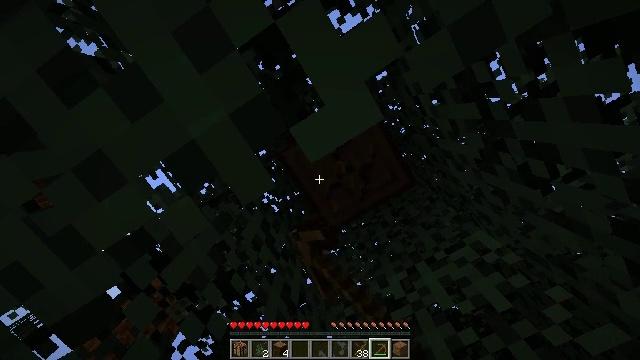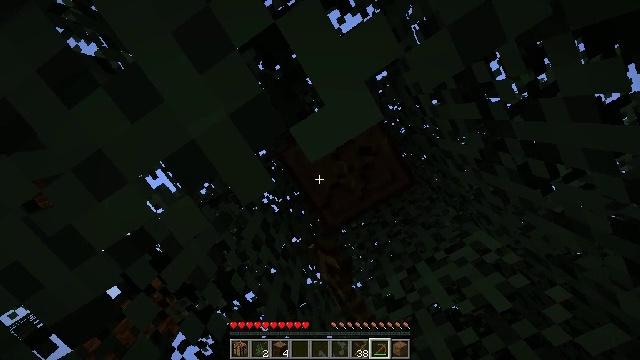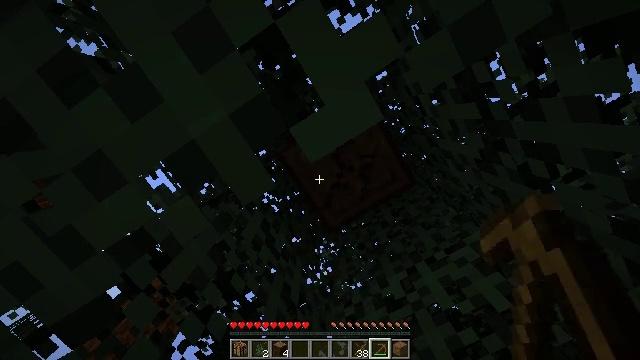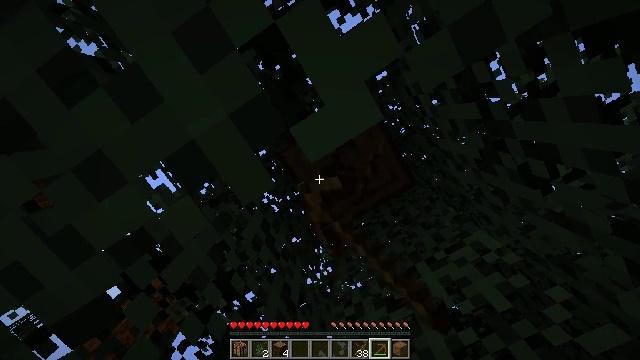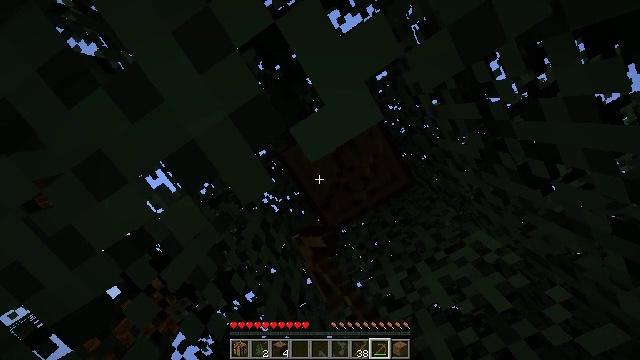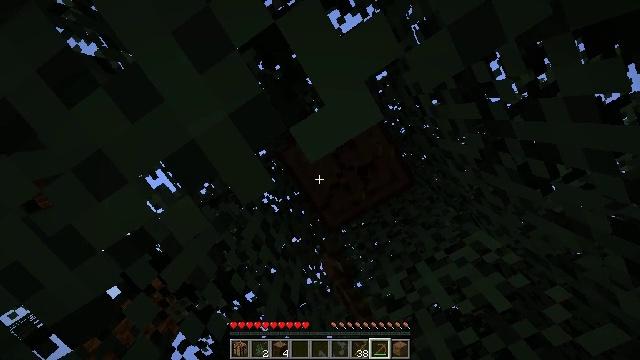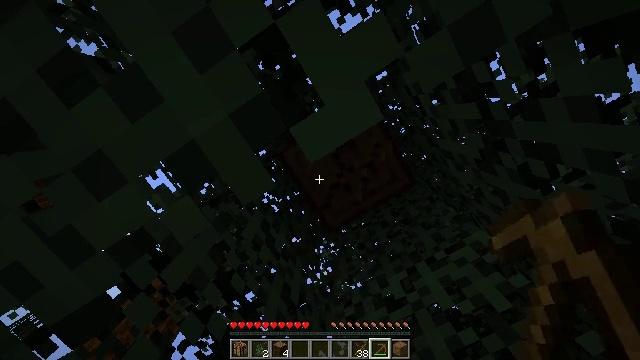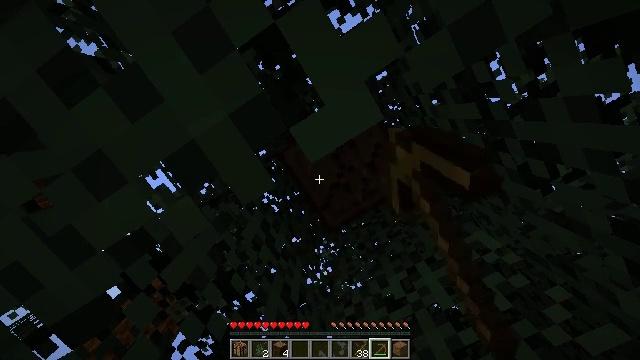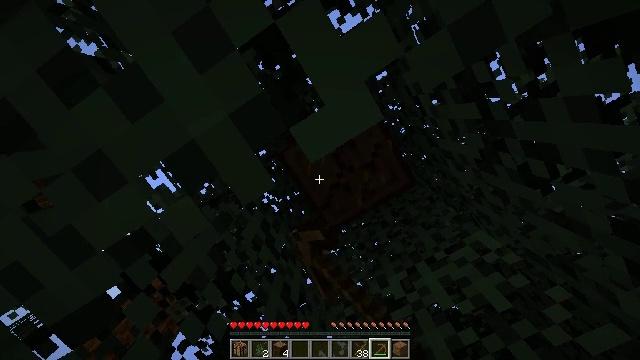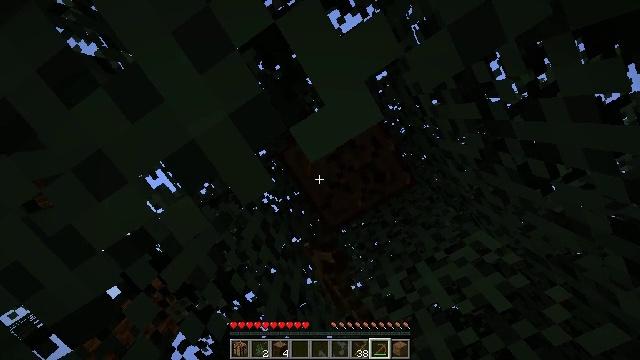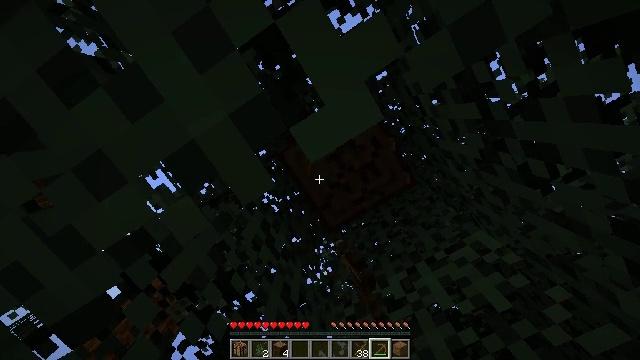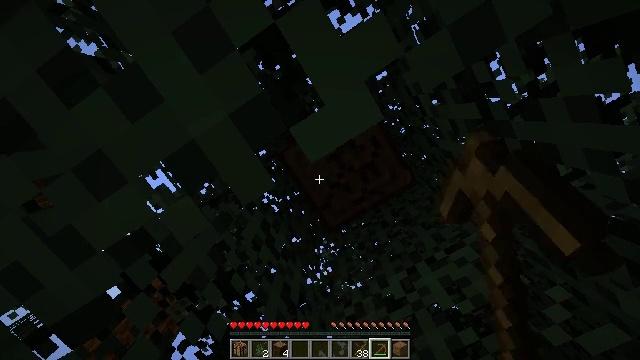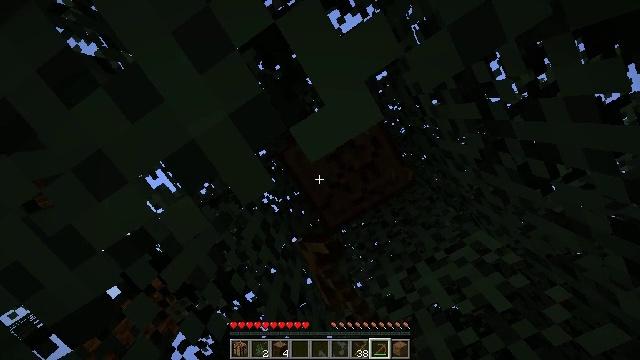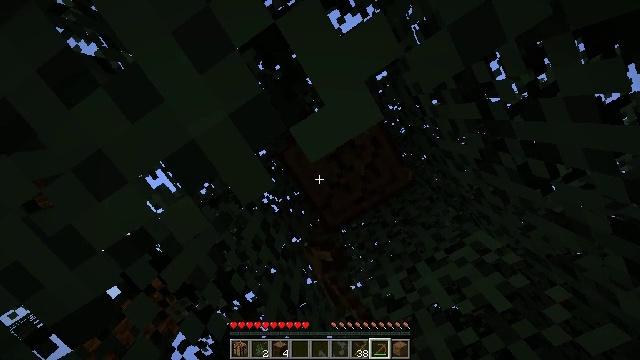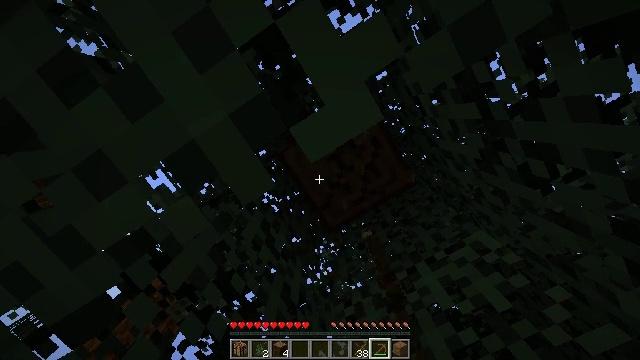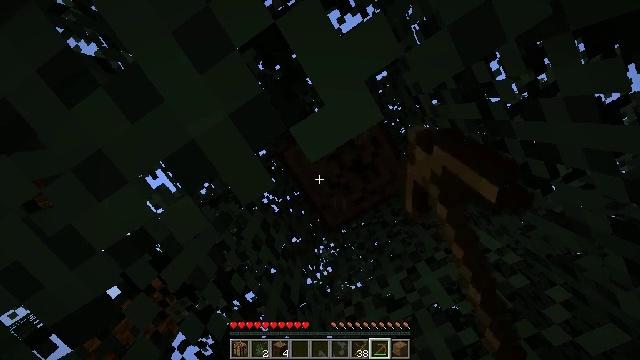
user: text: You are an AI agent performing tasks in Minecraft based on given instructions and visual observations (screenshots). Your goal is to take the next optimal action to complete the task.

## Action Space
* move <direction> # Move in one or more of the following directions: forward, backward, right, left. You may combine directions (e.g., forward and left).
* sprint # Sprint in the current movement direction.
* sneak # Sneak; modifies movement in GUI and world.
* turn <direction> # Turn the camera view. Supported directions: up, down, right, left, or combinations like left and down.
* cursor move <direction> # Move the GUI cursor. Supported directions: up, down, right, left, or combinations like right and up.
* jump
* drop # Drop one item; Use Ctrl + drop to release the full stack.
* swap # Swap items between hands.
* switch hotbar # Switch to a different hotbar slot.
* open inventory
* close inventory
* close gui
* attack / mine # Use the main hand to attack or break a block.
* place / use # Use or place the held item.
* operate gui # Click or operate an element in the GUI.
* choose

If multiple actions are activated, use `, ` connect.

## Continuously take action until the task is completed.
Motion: motion action
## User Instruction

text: Harvest the spruce log from a tree trunk.
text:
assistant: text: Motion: attack / mine
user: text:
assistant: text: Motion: attack / mine
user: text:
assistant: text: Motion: attack / mine
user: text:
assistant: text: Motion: attack / mine
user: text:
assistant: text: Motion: attack / mine
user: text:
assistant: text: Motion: attack / mine
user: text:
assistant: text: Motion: attack / mine
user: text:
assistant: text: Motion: attack / mine
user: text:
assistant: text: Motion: attack / mine
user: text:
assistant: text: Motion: attack / mine
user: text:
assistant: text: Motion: attack / mine
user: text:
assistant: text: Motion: attack / mine
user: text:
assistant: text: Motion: attack / mine
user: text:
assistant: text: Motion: attack / mine
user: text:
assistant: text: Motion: attack / mine
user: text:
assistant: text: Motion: attack / mine
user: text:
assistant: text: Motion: attack / mine
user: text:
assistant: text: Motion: attack / mine
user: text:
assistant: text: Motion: attack / mine
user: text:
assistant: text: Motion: attack / mine
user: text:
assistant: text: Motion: attack / mine
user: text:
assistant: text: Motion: attack / mine
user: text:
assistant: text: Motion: attack / mine
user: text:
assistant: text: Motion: attack / mine
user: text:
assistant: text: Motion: attack / mine
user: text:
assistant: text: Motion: attack / mine
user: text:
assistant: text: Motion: attack / mine
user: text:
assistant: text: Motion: attack / mine
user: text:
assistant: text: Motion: attack / mine
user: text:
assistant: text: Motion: attack / mine